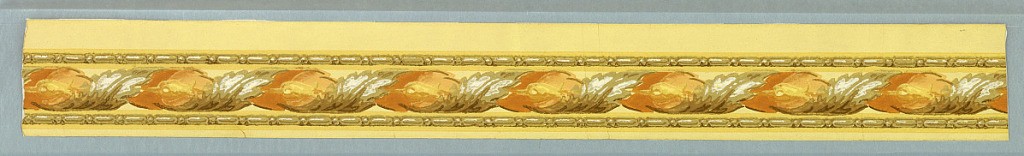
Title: Border
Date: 1890–1900
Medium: Machine-printed
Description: Narrow band top and bottom of dot and dash motif in shades of tan with white highlights. Center design composed of leaf in shades of soft orange behind a bell-shaped flower in yellow. Between each leaf is another pointed leaf entwined around the first. This second leaf is in shades of tan with white highlights. The ensemble creates a rope effect.